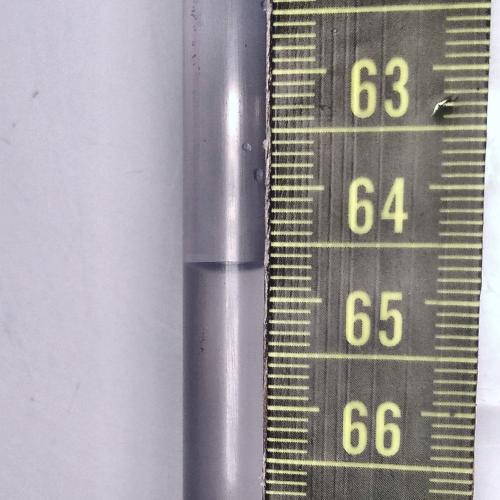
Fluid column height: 64.7 cm